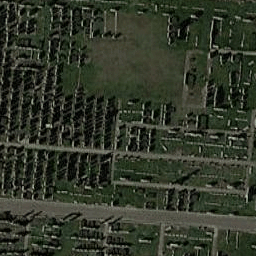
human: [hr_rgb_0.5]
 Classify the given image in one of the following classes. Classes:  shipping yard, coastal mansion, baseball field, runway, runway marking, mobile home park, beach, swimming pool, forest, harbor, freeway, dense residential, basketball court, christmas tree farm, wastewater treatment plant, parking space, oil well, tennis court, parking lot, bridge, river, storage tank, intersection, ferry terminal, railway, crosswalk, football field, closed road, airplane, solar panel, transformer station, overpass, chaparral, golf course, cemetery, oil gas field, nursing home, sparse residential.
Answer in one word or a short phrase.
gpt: cemetery